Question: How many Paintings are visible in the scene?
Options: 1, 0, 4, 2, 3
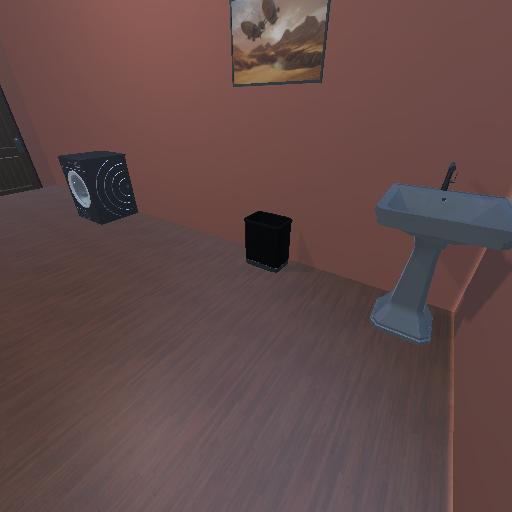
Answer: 1